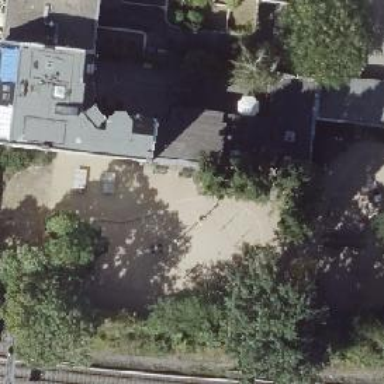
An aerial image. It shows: Playground featuring climbing frame.